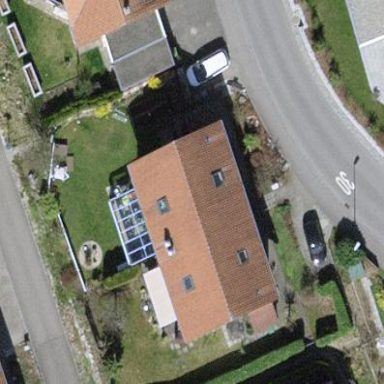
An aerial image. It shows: Semidetached house.